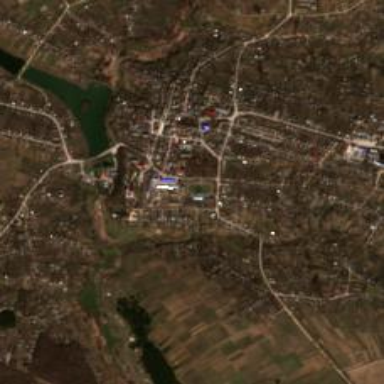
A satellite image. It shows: Town.